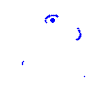
Particle: kaon